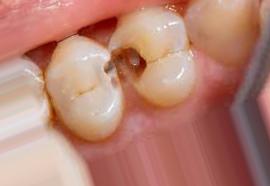
Condition: Caries